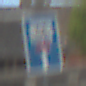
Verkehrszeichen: SackgasseRadverkehrDurchlaessig
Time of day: MorningAfternoon
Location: Outdoor (Suburban)
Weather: PartlyCloudy
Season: NotSpecified
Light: Natural